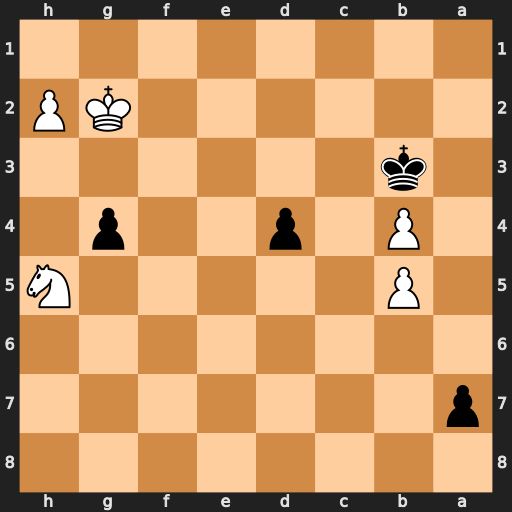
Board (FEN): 8/p7/8/1P5N/1P1p2p1/1k6/6KP/8
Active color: b
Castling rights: -
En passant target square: -
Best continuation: d3 b6 axb6 Nf6 d2